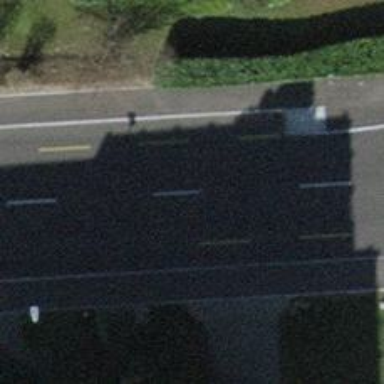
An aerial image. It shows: Residential road with asphalt surface and designated cycle lane on the left.